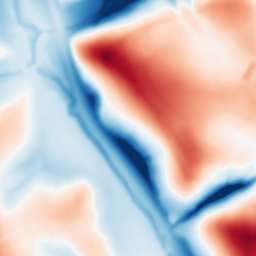
Category: multiscale
Decomposition family: dog_multiscale
Decomposition parameters: sigma_ratio: 2
n_scales: 4
base_sigma: 2
Upsampling method: bspline
Upsampling parameters: scale: 8
Upsampling scale: 8